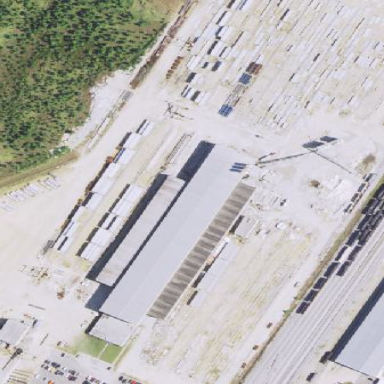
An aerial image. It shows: Industrial area dedicated to stoneworks.